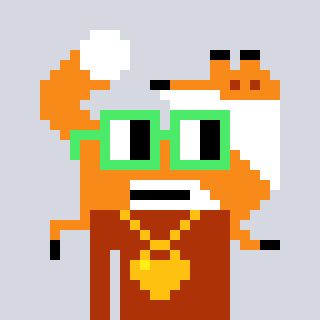
a pixel art character with square light green glasses, a fox-shaped head and a hotbrown-colored body on a cool background